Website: lowes
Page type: account-selection
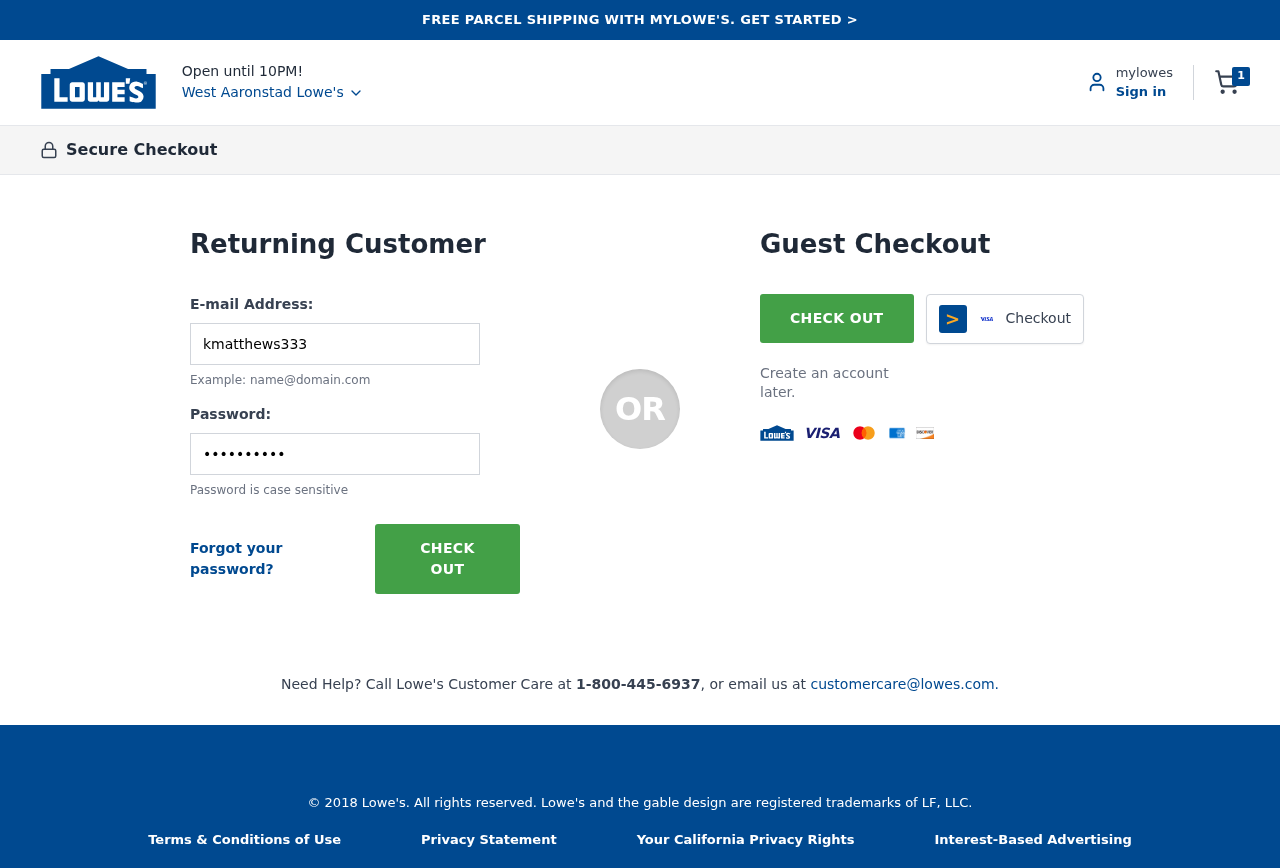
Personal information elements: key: PII_CITY
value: West Aaronstad Lowe's
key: PII_LOGIN_USERNAME
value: kmatthews333
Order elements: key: ORDER_NUM_ITEMS
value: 1